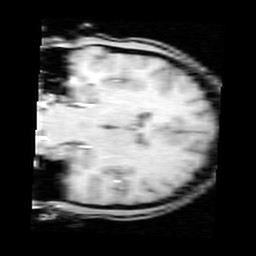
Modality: inplaneT1
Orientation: coronal
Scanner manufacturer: ge
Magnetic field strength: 3 T
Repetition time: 0.3 s
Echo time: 0.0036 s